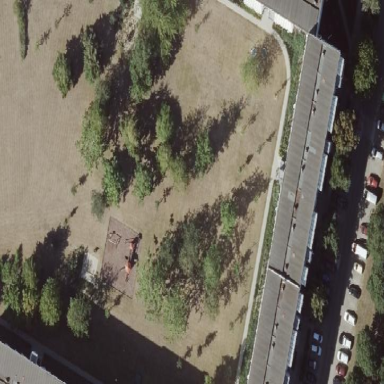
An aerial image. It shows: Lovely park for leisure and relaxation.